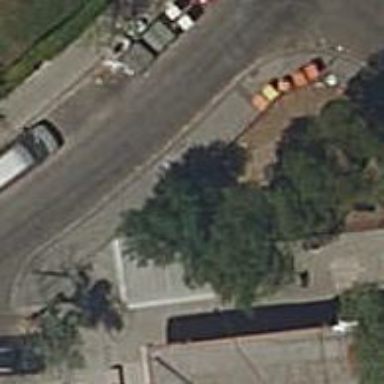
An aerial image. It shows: Kiosk shop.